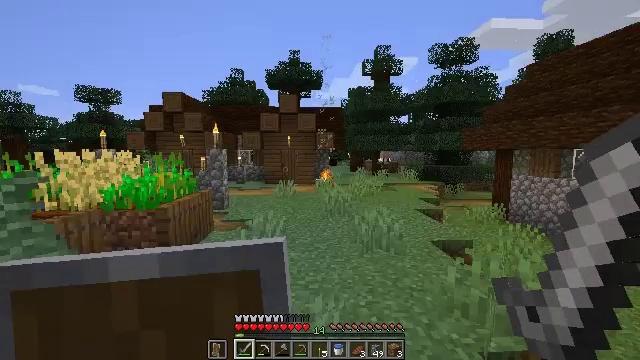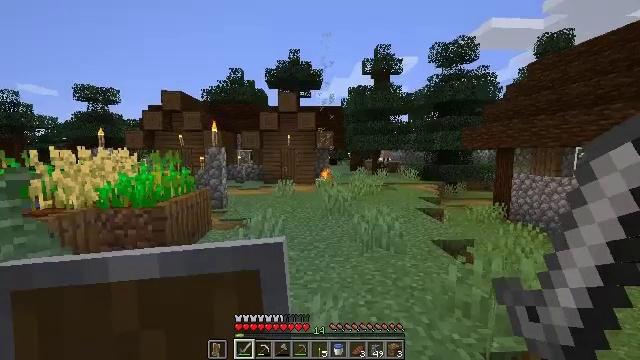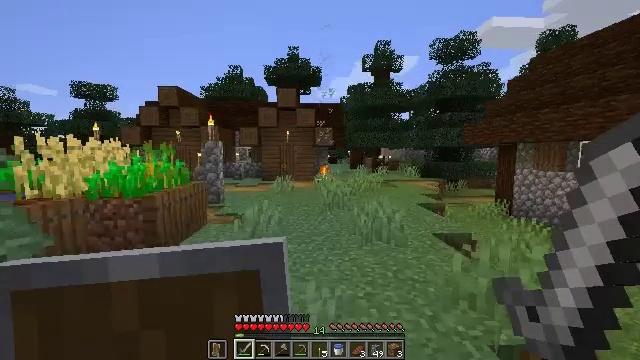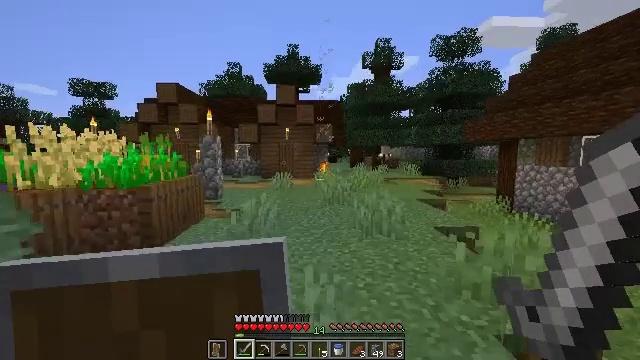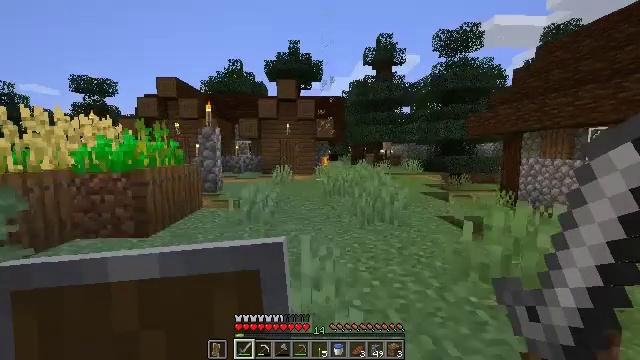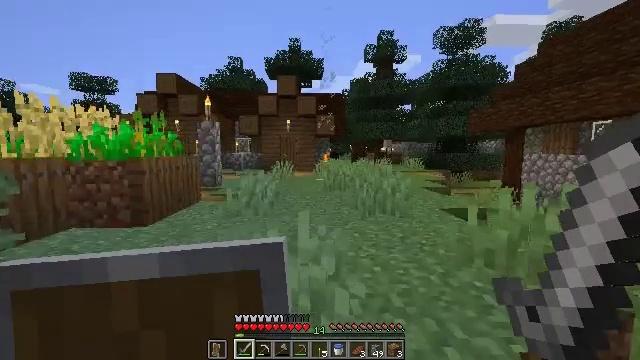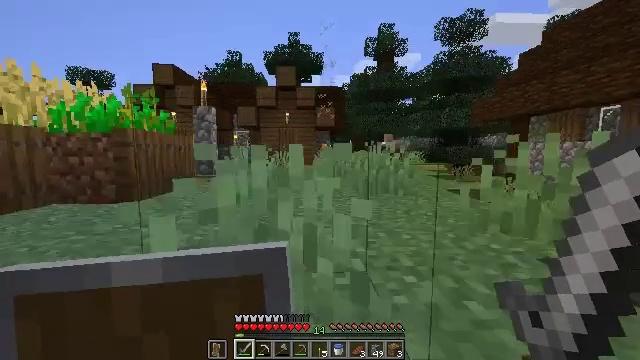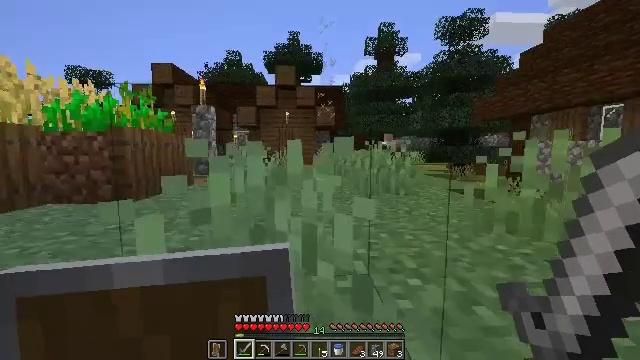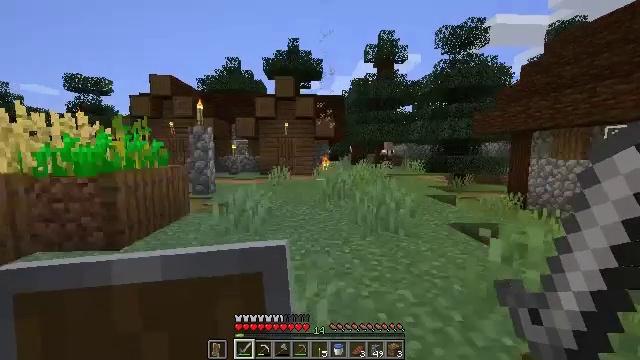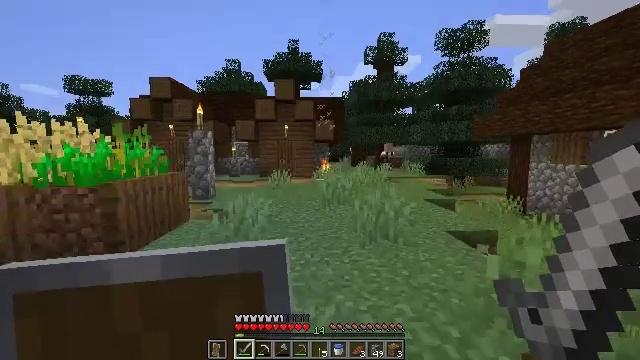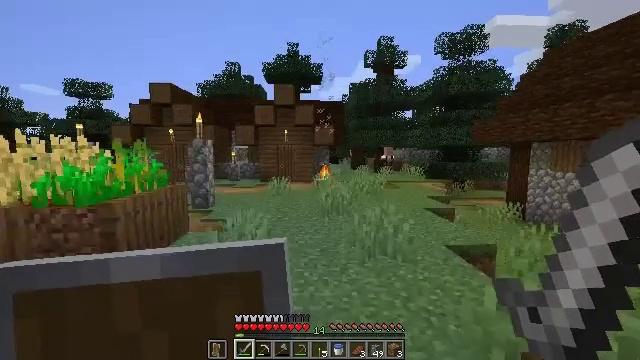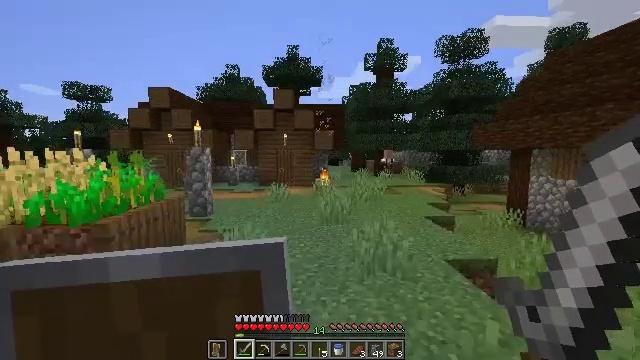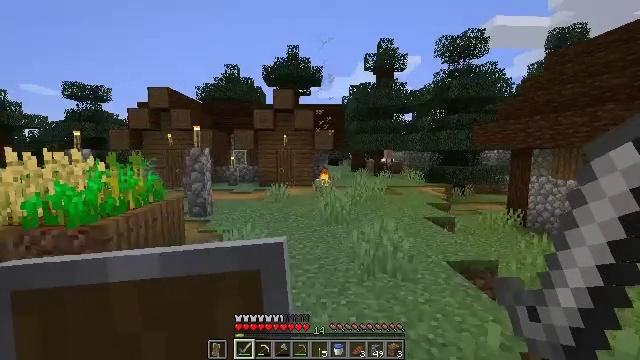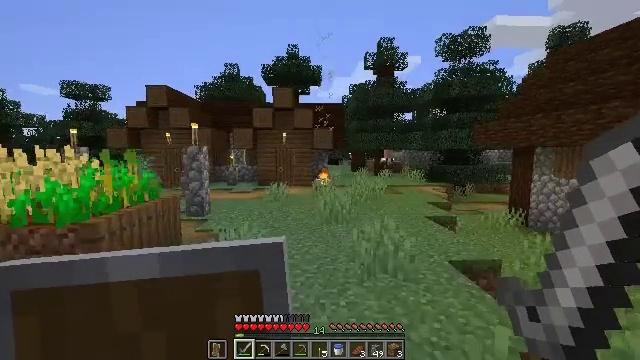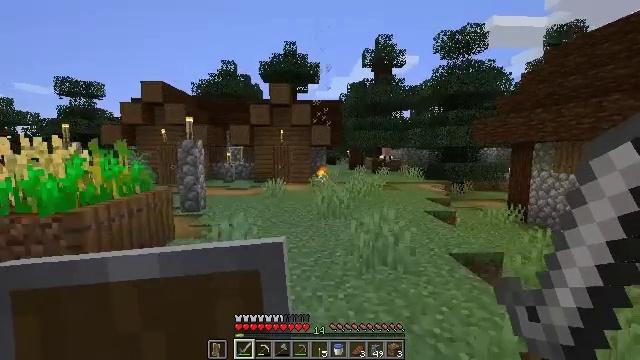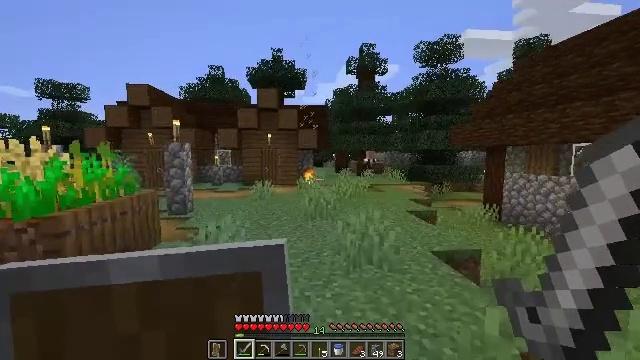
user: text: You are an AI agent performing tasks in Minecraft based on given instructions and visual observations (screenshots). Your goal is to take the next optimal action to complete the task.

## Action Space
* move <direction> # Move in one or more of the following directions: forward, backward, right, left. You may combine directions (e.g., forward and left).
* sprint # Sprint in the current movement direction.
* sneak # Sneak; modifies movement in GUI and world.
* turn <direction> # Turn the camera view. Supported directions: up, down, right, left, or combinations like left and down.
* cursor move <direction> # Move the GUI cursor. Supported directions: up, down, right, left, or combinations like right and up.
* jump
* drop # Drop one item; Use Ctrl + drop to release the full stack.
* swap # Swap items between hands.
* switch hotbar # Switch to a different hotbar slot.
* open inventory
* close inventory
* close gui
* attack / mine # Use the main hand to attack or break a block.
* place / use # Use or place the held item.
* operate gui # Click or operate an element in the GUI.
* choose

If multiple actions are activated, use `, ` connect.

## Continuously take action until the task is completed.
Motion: motion action
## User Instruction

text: Break the spruce door to remove it.
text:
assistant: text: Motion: move forward
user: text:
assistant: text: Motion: move forward
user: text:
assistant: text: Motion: move forward
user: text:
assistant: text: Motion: move forward
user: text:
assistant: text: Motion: move forward
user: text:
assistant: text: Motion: move forward
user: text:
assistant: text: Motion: move forward, jump
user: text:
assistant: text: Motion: move forward, jump
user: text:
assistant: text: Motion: move forward, jump
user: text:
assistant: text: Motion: move forward
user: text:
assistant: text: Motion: move forward
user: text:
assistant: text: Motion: move forward
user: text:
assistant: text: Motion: move forward
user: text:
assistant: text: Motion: move forward, sprint
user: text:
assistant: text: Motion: move forward, sprint, turn right
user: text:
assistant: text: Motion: move forward, sprint
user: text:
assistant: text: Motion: move forward, sprint
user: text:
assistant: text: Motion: move forward, sprint
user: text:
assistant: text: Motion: move forward, sprint
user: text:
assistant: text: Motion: move forward, turn right
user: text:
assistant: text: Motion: move forward, turn right
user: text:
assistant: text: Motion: move forward, turn right and up
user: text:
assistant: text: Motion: move forward, turn right
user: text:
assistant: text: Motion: move forward
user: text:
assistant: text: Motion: move forward, jump
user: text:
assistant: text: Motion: move forward, jump
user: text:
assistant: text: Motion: move forward, jump
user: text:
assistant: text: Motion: move forward, jump
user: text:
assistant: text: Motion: move forward
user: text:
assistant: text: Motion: move forward